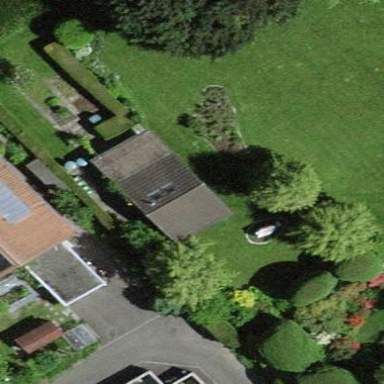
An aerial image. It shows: Shed building.